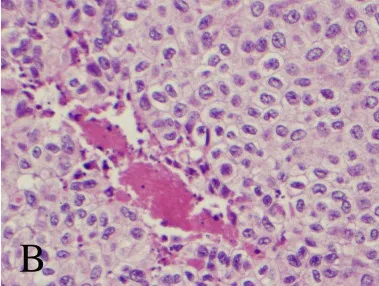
Histopathological analysis of the resected pineal lesion. (B) H&E stain with sheets of cells with speckled chromatin and indistinct to small nucleoli with multifocal necrosis (original magnification, 200x).
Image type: pathology (h&e)